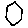
Label: hexagon